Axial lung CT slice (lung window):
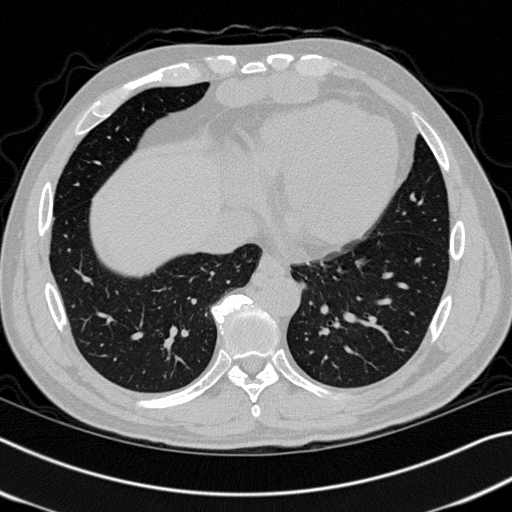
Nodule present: yes
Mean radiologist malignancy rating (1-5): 3.333